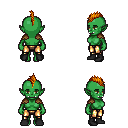
a pixel art fantasy rpg character, female body template, orc, green skin, leather shoulder armor, gold greaves, dark blonde mohawk hairstyle, black shoes, four views (front, back, left, right), 2x2 character sprite sheet, small pixel art, hard edges, no anti-aliasing